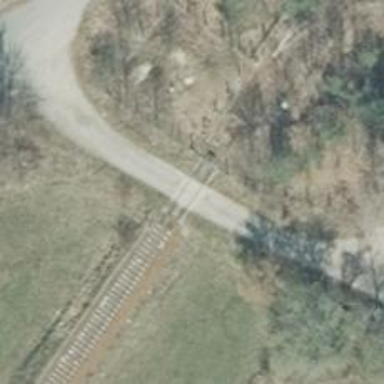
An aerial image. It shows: Abandoned railway yard.